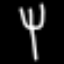
Label: fork